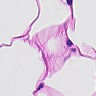
Metastatic tissue present: no